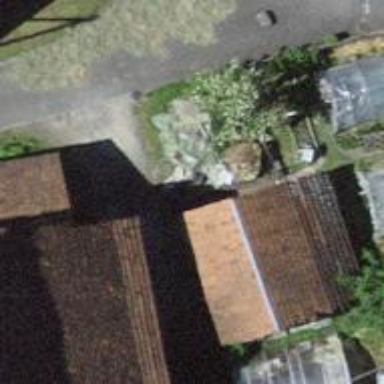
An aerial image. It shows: Rural barn.